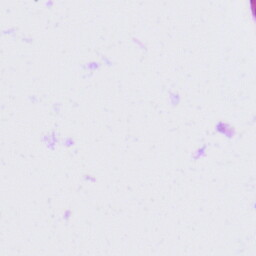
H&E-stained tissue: Tonsil